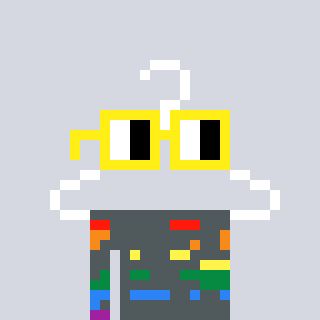
a pixel art character with square yellow glasses, a hanger-shaped head and a grayscale-colored body on a cool background